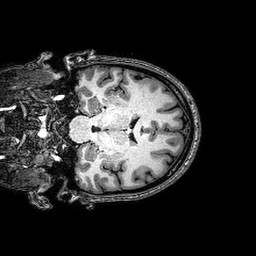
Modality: T1w
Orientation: coronal
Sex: female
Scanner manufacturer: philips
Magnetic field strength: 3 T
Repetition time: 0.00822 s
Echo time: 0.00378 s